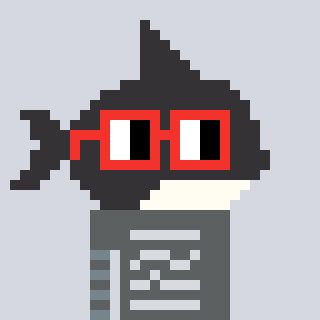
a pixel art character with square red glasses, a orca-shaped head and a grayscale-colored body on a cool background